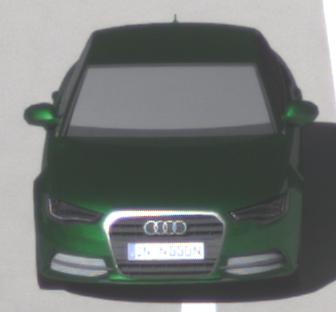
Make: Audi
Model: A6 2.0 TFSI
Detailed model: A6 (C7) Limousine
Model produced from: 2011/10
Model produced until: 2014/09
Doors: 4
Color: green
Road condition: dry road
Daytime: morning or afternoon
Contrast: high contrast